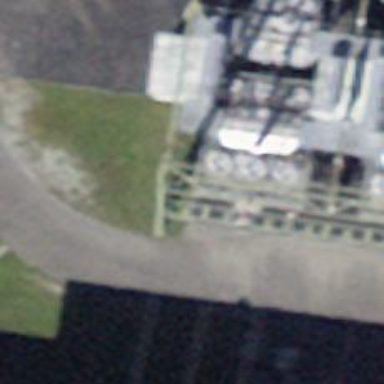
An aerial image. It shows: Insulator used in power equipment.